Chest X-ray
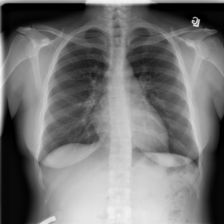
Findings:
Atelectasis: negative
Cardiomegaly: negative
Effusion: negative
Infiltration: negative
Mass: negative
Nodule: negative
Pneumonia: negative
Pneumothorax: negative
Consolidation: negative
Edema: negative
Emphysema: negative
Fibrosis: negative
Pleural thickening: negative
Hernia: negative